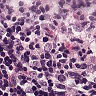
Metastatic tissue present: no